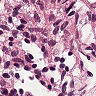
Metastatic tissue present: no